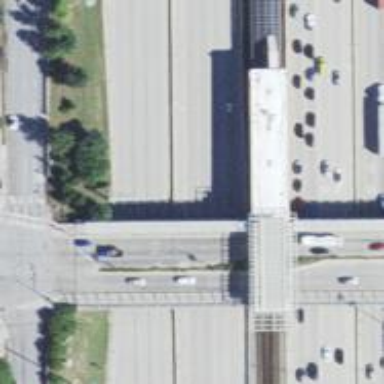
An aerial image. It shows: Secondary road crossing viaduct bridge.